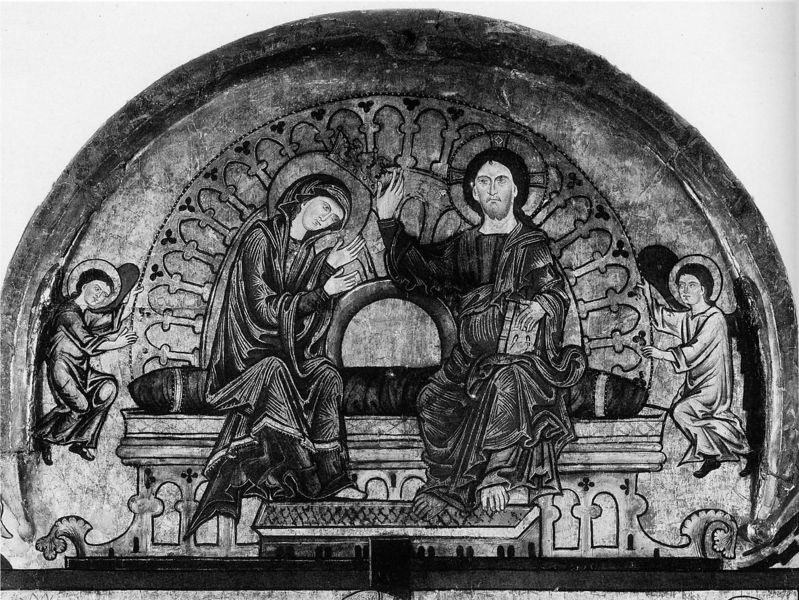
Titel: Quedlinburger Retabel
Institution: Quedlinburg
Schlagwörter: flügel, hand, weiß, sitzen, fenster, grau, schwarz, säulen, alt, hände, kirche, gewand, sitzend, gewänder, krone, engel, statue, relief, füße, bogen, bank, kissen, thron, polster, ornamente, wandmalerei, buch, religion, schwarzweiß, fußbank, römer, heiligenschein, nimbus, christus, jesus, mittelalter, krönung, segen, segnen, heiliger, heilige, fresko, wnad, heilig, maria, sakral, tympanon, ottonisch, ehren, ottonen, ek, 1044